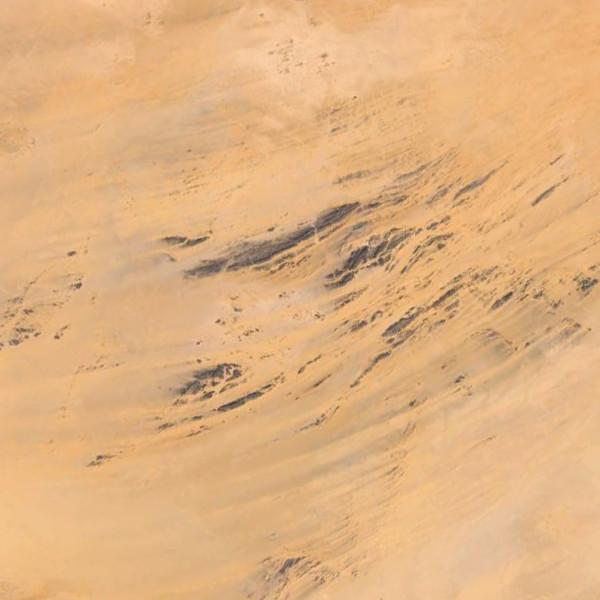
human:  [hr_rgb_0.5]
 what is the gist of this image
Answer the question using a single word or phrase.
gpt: desert